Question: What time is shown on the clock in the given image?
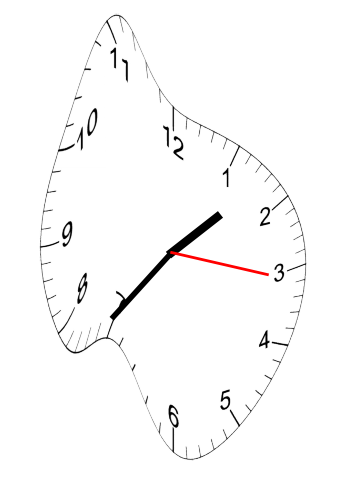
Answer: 01:36:16